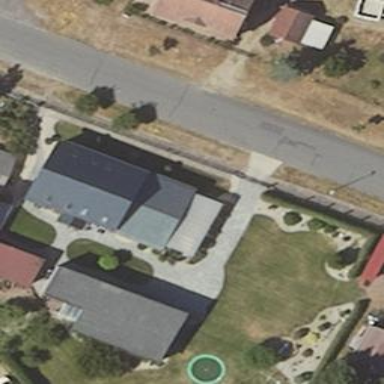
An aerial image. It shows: Simple and straightforward house.